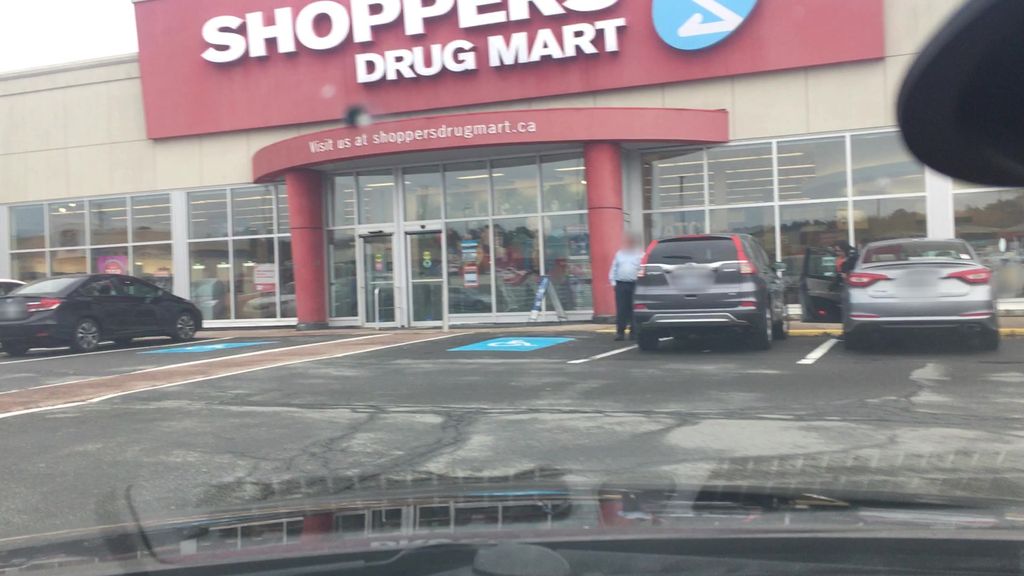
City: halifax